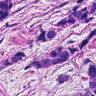
Metastatic tissue present: yes